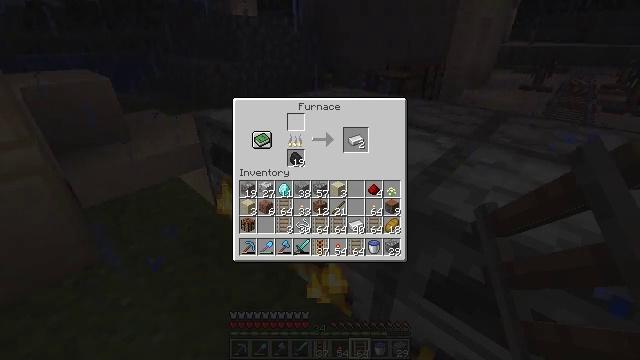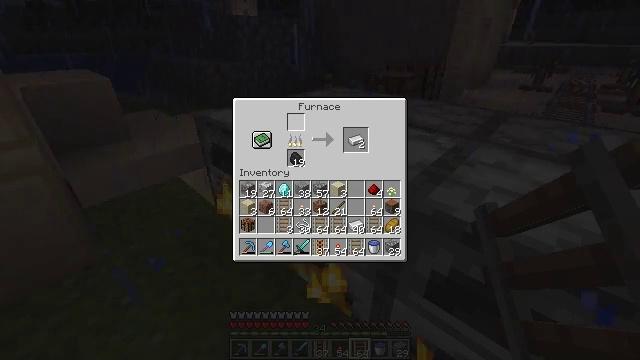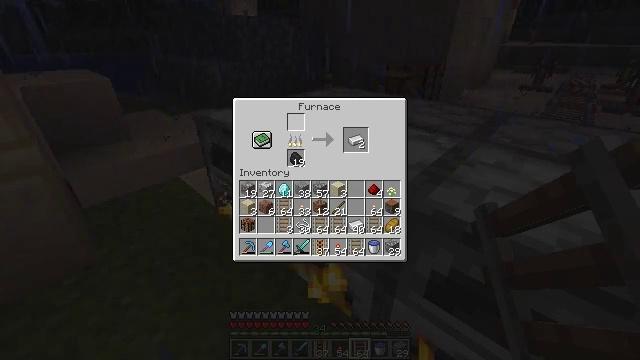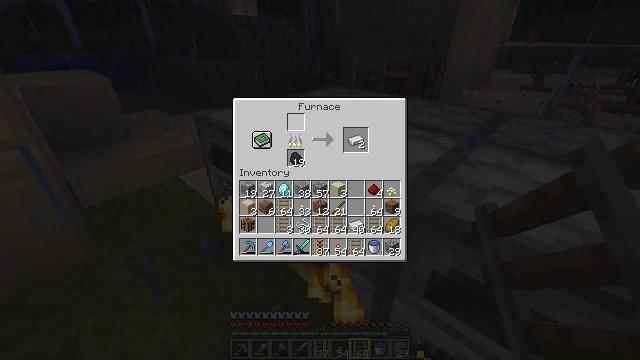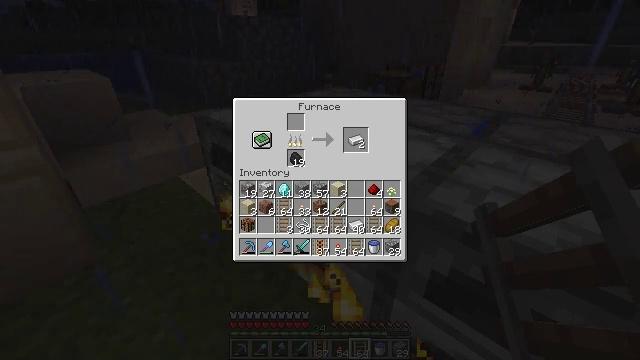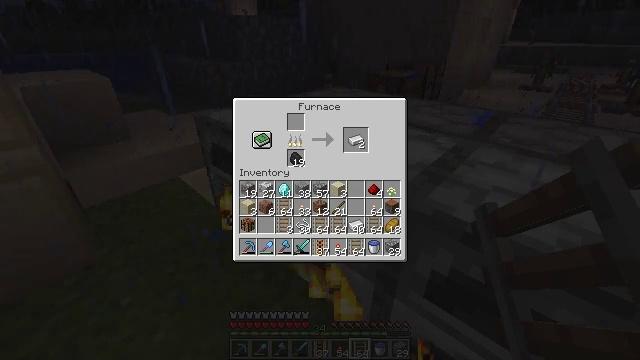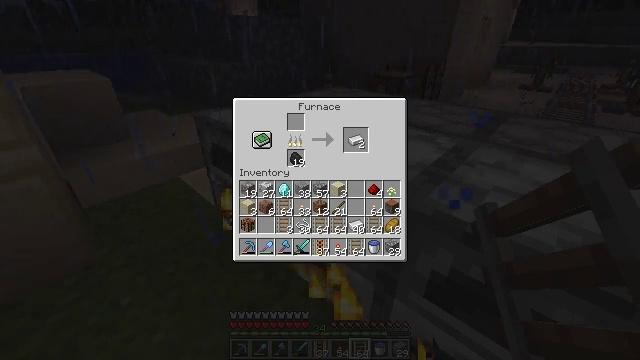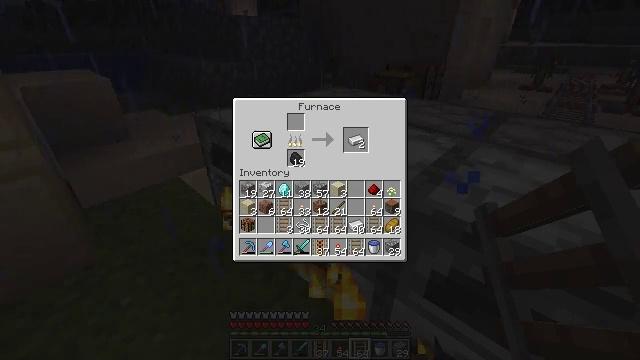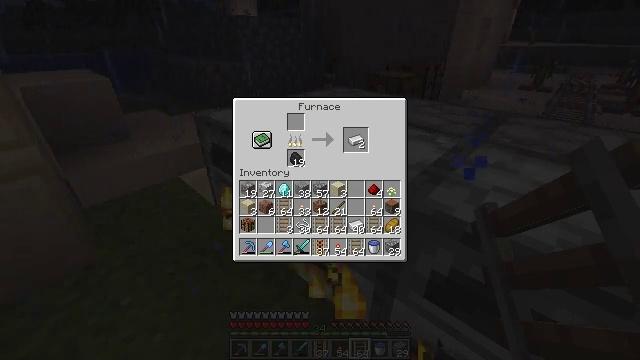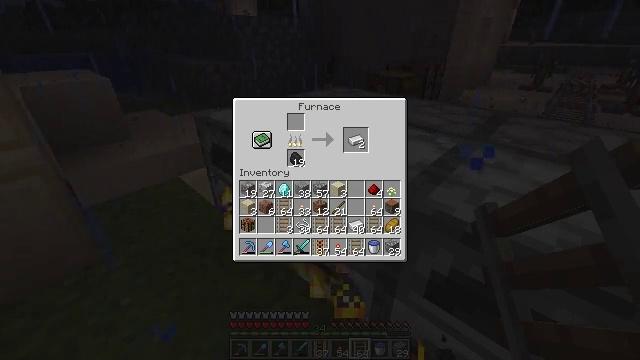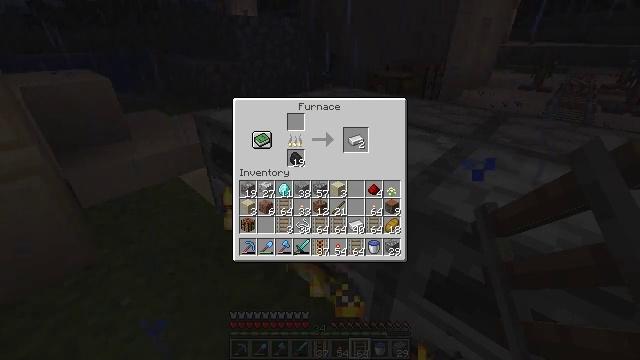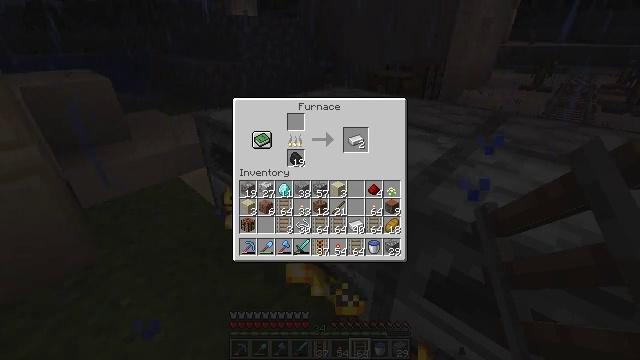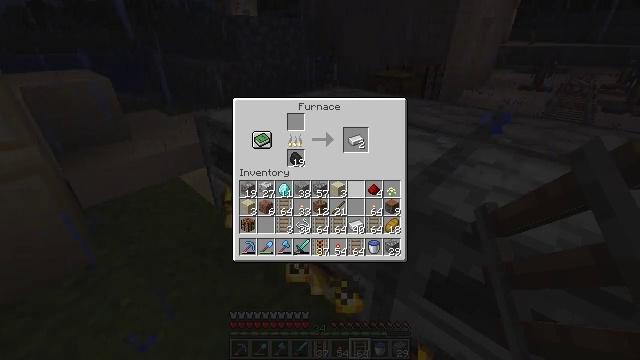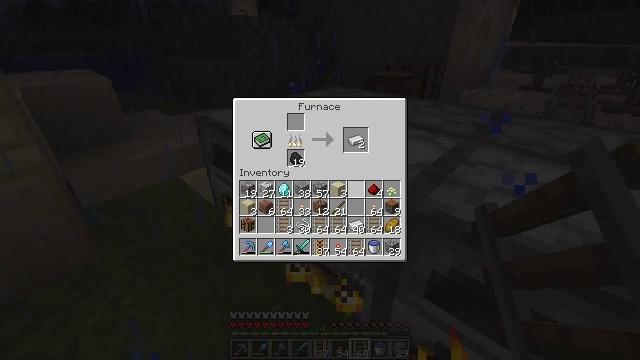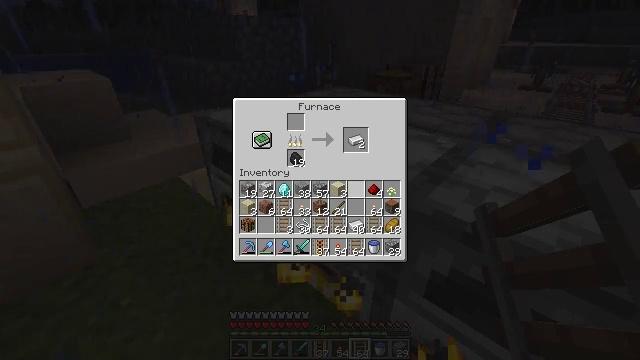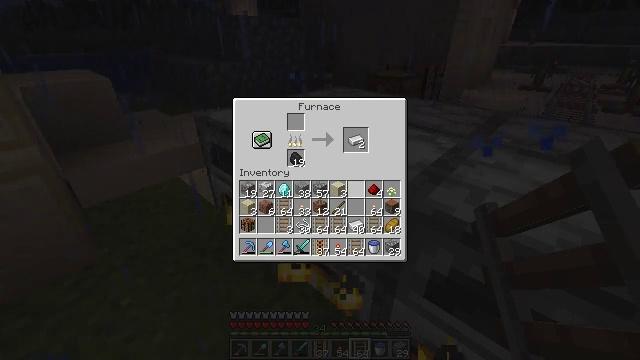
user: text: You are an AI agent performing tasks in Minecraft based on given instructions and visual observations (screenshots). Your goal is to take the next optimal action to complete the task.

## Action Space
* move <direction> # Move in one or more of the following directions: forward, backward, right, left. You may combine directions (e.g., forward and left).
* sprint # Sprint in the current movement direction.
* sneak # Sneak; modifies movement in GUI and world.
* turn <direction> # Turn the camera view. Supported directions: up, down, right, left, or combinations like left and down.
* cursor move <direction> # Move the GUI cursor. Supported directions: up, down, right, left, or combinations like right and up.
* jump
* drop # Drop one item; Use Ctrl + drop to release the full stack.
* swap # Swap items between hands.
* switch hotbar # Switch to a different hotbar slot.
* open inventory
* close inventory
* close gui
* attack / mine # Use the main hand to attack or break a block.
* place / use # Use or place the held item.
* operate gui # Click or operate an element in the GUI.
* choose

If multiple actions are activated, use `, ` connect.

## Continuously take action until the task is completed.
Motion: motion action
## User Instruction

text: Remove a smooth sandstone from the inventory.
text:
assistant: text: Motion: sneak, choose
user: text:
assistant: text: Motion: sneak, choose
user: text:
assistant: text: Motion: sneak
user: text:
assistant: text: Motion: sneak, cursor move right and down
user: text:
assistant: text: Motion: sneak, cursor move right and down
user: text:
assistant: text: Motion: sneak, cursor move down
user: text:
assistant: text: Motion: sneak
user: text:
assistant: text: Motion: sneak
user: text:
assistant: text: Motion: sneak
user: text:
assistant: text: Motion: no_op
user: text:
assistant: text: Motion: no_op
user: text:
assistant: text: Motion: no_op
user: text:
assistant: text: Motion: no_op
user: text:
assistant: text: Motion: no_op
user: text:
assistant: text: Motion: no_op
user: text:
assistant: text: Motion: no_op
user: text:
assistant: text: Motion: no_op
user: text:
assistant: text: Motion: no_op
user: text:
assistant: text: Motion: no_op
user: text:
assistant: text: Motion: no_op
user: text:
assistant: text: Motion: no_op
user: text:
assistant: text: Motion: cursor move down
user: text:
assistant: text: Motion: no_op
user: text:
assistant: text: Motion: no_op
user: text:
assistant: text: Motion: no_op
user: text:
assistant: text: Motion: no_op
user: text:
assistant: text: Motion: no_op
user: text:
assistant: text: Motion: no_op
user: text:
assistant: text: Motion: no_op
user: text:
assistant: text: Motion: no_op